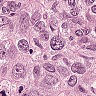
Metastatic tissue present: yes